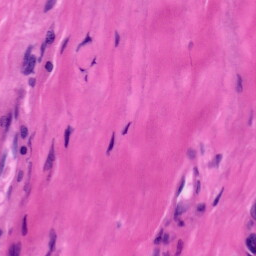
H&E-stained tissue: Tonsil